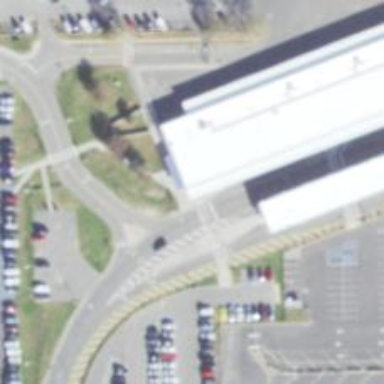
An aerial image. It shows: Car rental facility.